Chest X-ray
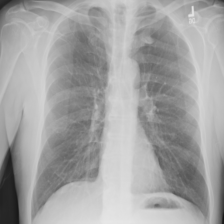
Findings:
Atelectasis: negative
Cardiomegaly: negative
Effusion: negative
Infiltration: negative
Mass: negative
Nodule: negative
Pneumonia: negative
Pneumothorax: negative
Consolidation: negative
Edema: negative
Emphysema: negative
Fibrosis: negative
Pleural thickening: negative
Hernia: negative